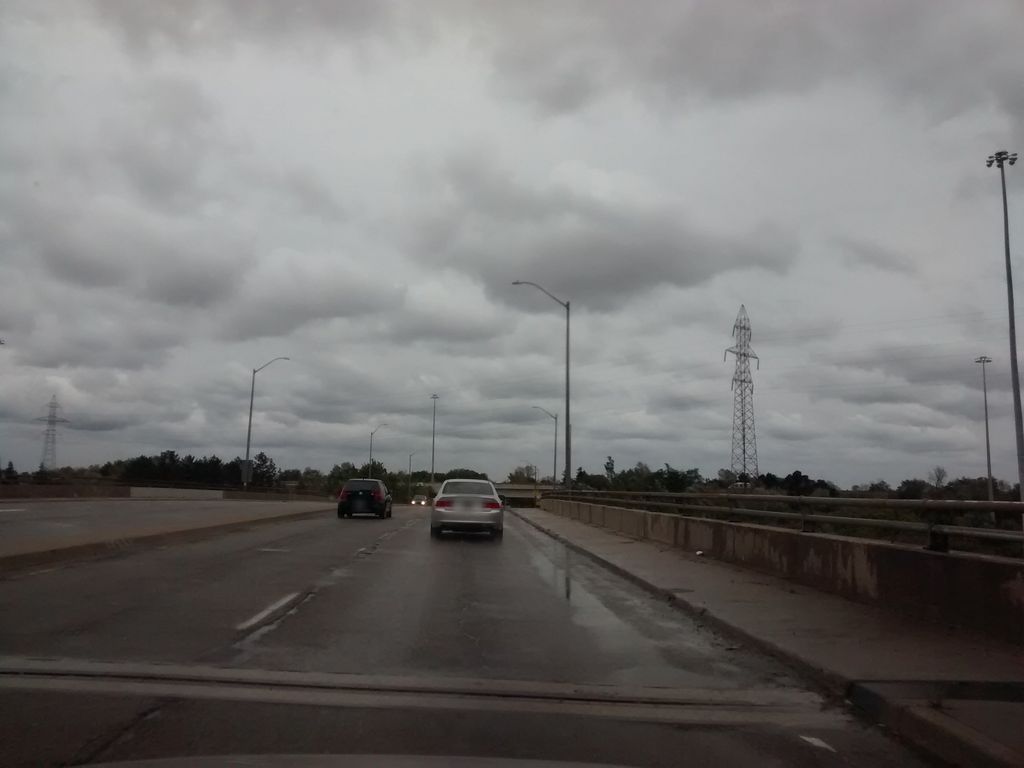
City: hamilton